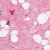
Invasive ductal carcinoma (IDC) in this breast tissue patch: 0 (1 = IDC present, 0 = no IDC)